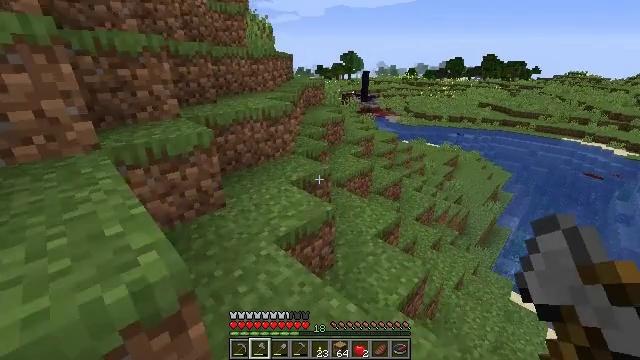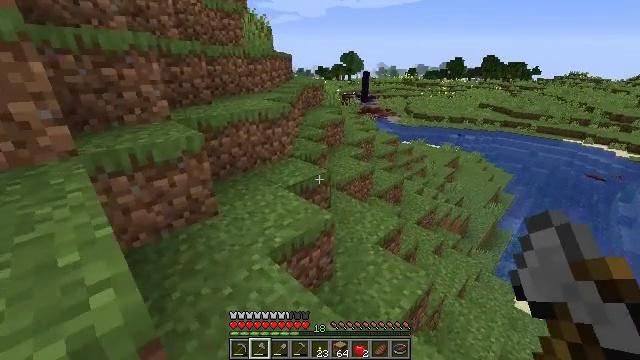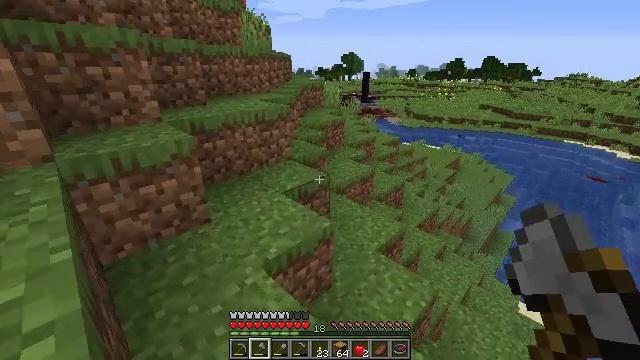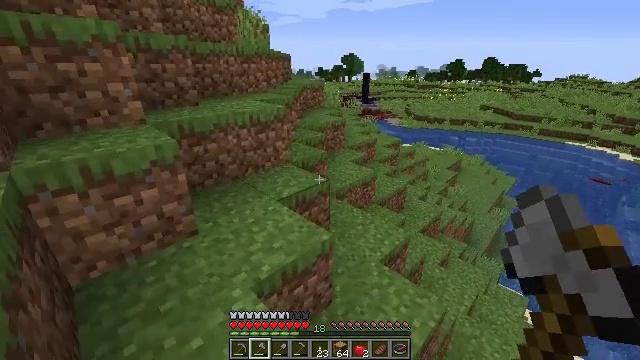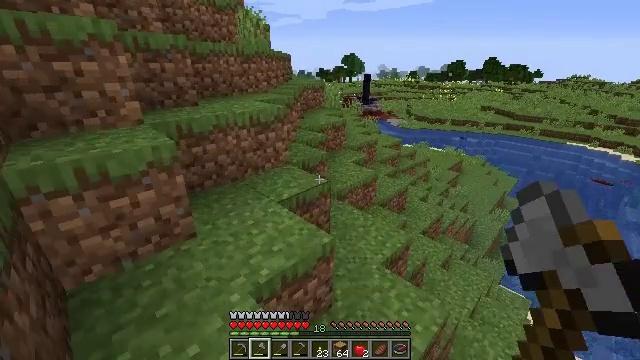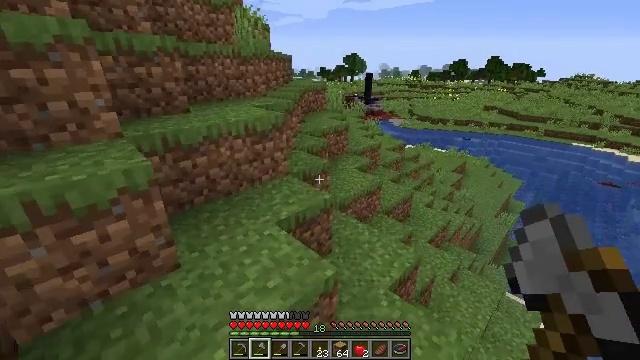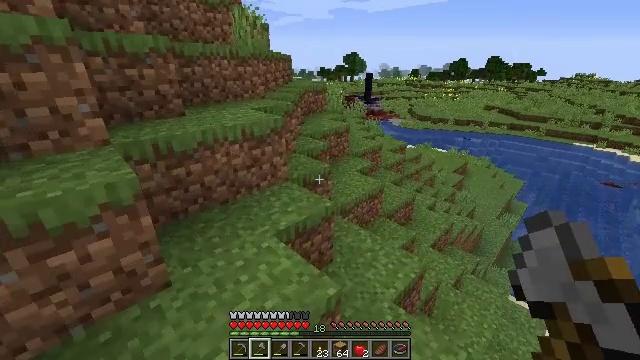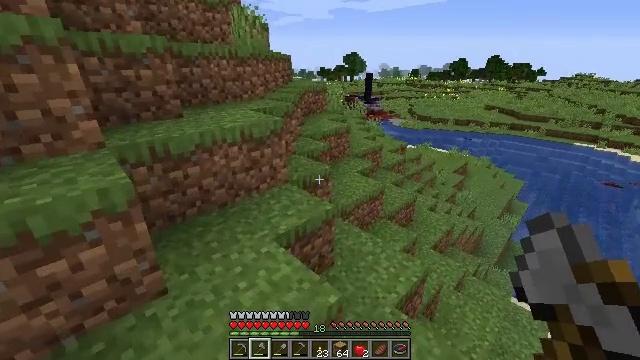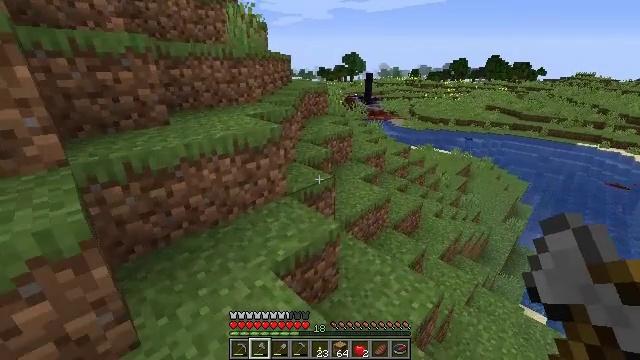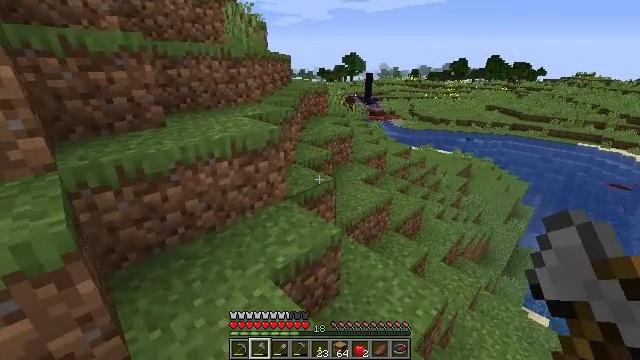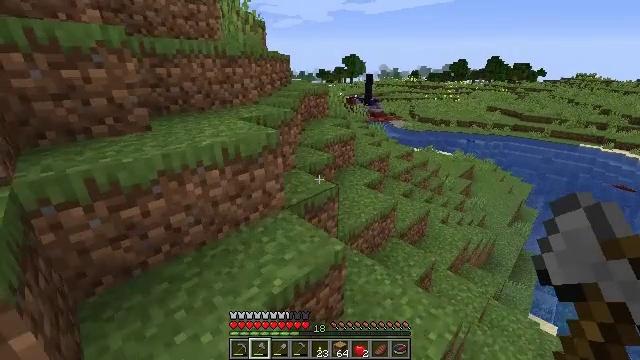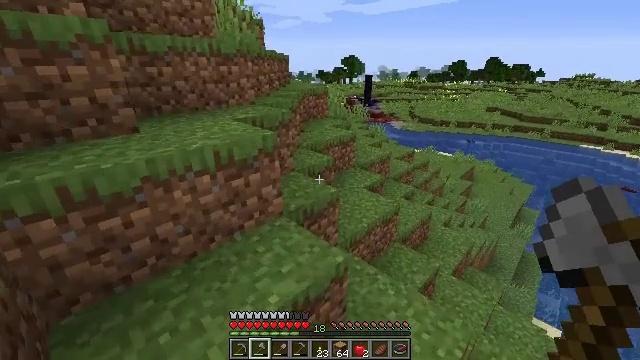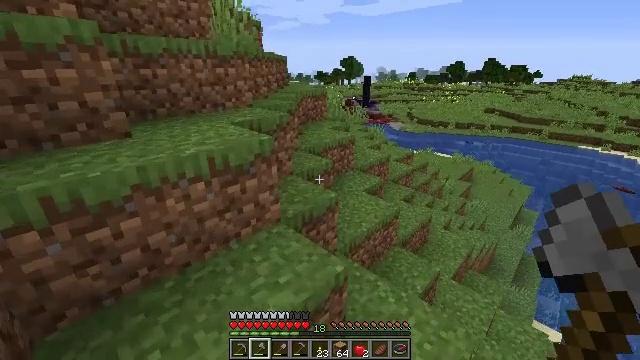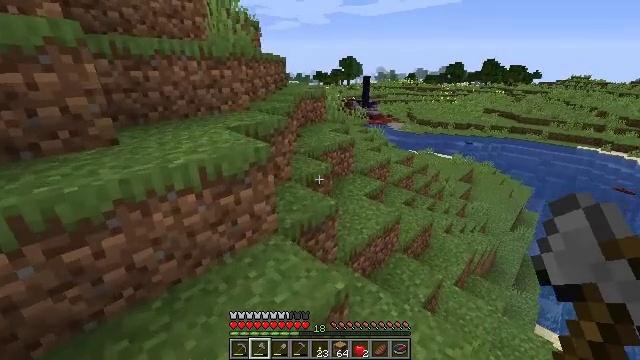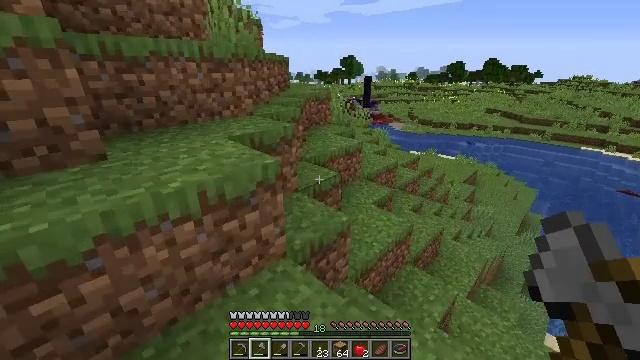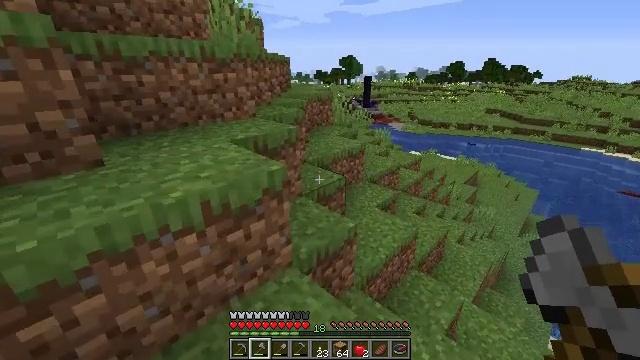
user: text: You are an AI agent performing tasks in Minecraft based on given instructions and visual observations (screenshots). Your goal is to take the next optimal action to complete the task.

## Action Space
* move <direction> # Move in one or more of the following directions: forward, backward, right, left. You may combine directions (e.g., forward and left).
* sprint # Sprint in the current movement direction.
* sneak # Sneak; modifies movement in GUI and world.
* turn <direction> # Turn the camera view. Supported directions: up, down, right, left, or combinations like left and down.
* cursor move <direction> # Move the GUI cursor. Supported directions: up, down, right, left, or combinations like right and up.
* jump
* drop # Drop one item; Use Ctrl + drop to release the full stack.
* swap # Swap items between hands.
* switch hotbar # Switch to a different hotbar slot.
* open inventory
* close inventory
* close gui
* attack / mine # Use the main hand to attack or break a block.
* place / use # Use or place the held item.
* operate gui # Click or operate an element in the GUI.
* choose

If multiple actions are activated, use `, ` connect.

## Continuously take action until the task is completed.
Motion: motion action
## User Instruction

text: Gather the cracked stone bricks from a structure.
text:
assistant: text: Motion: move forward
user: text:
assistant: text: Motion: move forward
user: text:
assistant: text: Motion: move forward
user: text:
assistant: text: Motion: move forward
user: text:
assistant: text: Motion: move forward
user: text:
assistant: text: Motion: move forward
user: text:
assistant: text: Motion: move forward
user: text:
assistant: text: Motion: move forward
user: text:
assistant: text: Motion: move forward
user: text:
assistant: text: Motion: move forward
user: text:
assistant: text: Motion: move forward
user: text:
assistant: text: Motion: move forward
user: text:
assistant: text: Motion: move forward and move left
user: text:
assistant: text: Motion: move forward and move left
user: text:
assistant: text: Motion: move forward and move left
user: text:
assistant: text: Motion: move forward and move left
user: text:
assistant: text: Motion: move forward
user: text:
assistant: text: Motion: move forward
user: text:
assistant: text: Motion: move forward, turn right
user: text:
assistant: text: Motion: move forward, turn right
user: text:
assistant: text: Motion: move forward, turn right
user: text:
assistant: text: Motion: move forward, turn right
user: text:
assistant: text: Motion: move forward, turn right
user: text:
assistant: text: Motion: move forward, turn right
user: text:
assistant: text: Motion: move forward, turn right
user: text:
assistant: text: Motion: move forward
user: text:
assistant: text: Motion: move forward
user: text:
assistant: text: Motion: move forward, turn left
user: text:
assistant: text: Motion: move forward, turn left
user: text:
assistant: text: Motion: move forward, turn left